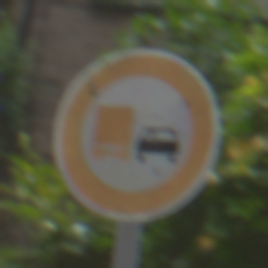
Verkehrszeichen: UeberholverbotKraftfahrzeuge
Umgebung: Outdoor, Urban
Tageszeit: MorningAfternoon
Wetter: Overcast
Licht: Natural
Jahreszeit: NotSpecified
Kontrast: LowContrast